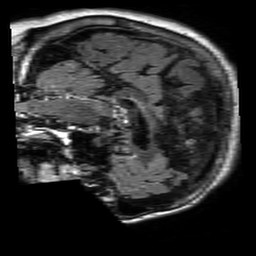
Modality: FLAIR
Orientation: sagittal
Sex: male
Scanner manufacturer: philips
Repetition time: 11 s
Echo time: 0.125 s